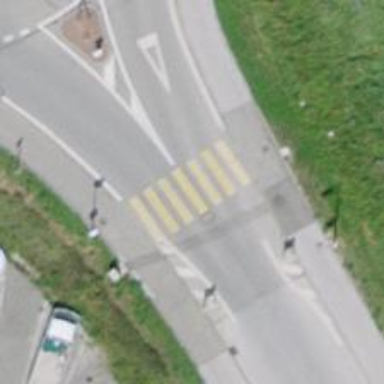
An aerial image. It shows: Zebra crossing on the road.